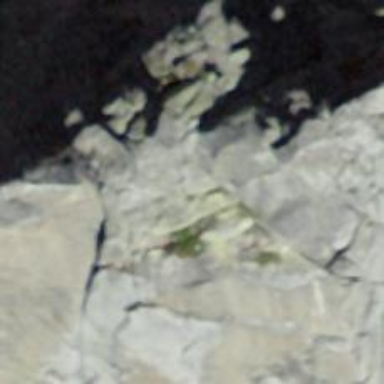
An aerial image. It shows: Arete in nature.